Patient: sex F, age 58
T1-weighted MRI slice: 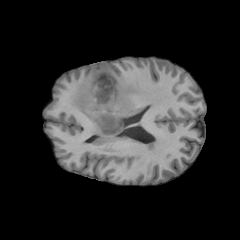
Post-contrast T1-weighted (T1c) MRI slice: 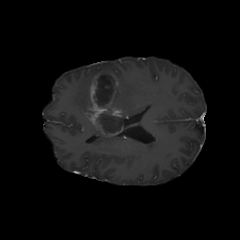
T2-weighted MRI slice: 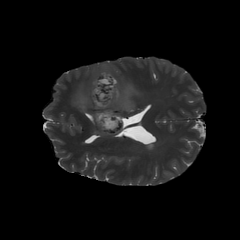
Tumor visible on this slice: yes
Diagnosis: Glioblastoma, IDH-wildtype
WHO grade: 4